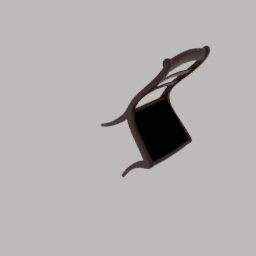
Label: furniture